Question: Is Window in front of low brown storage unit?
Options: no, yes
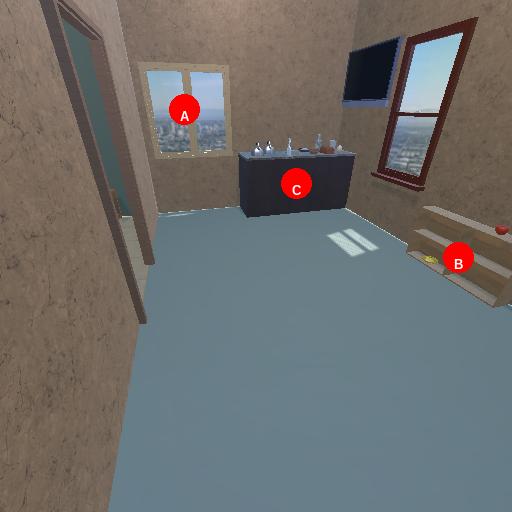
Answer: no